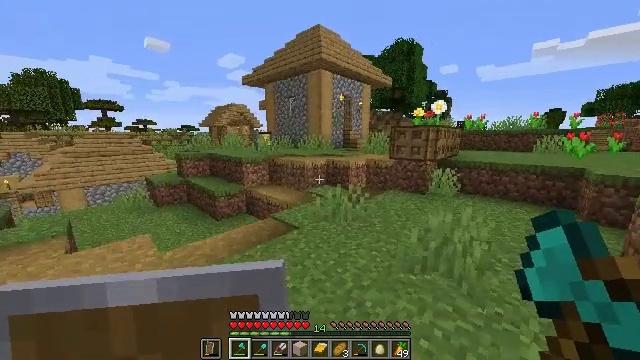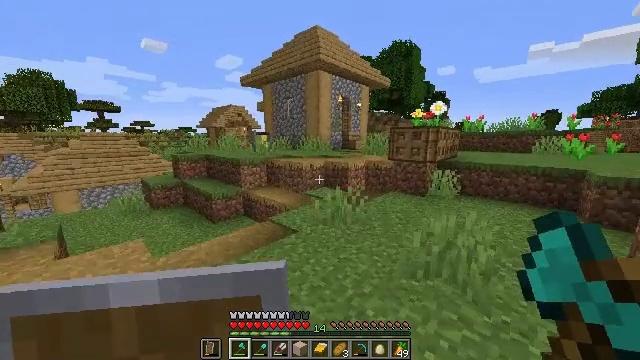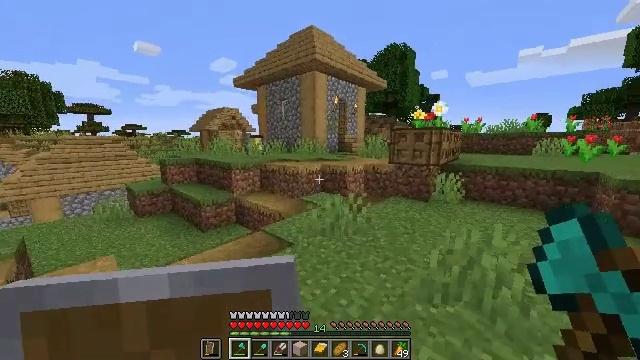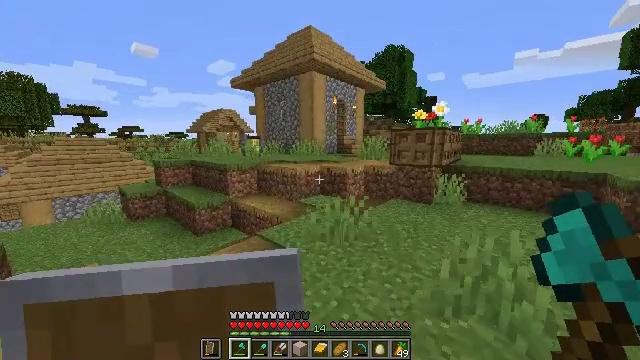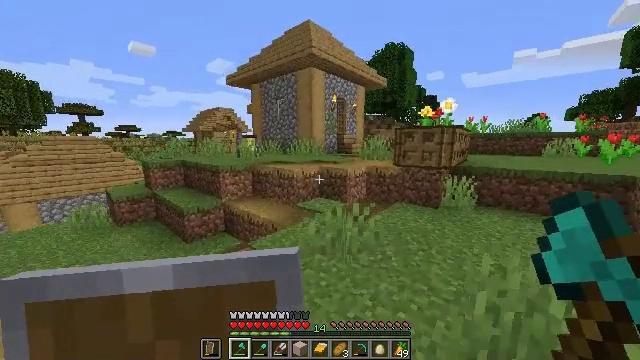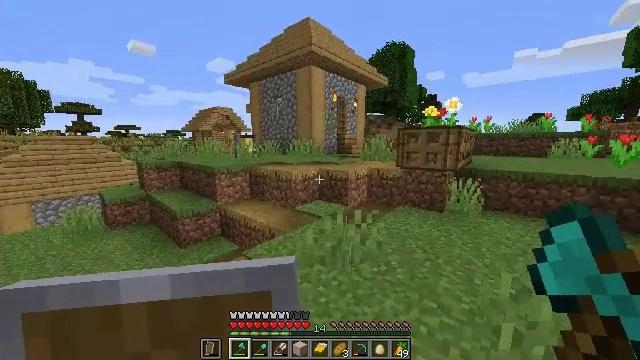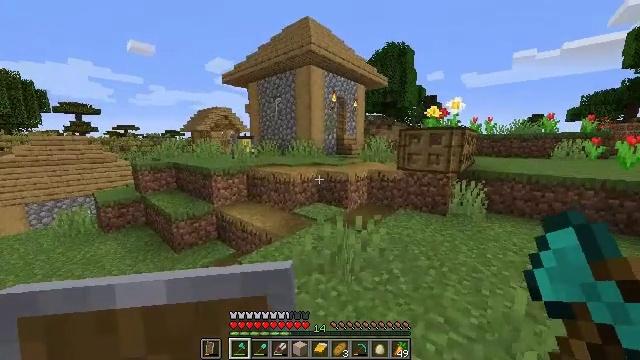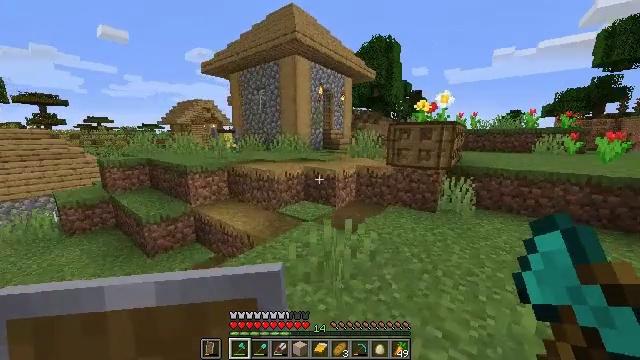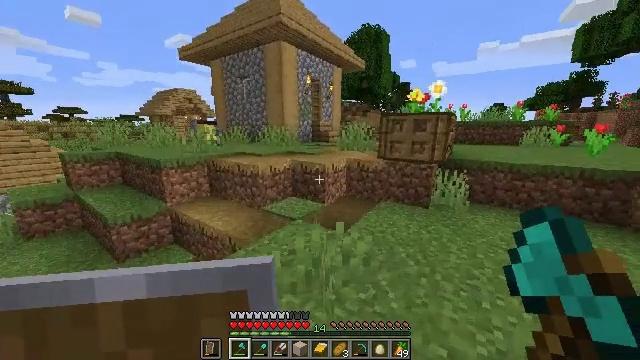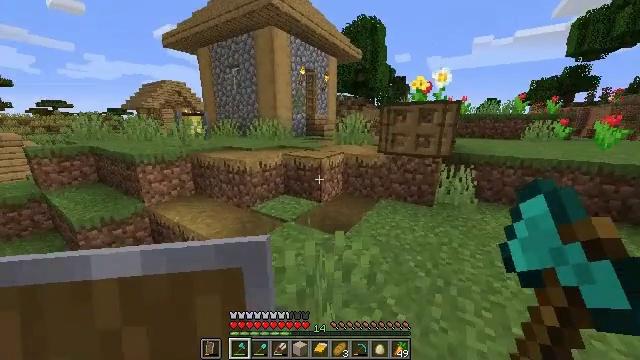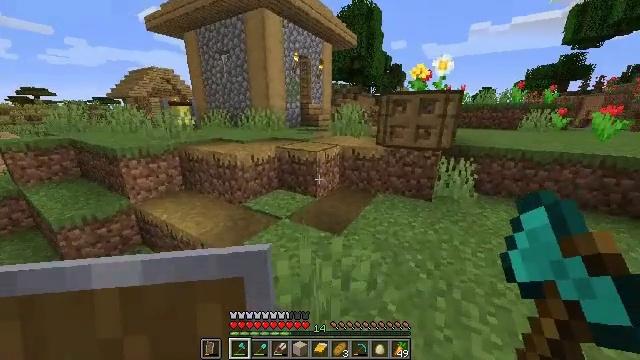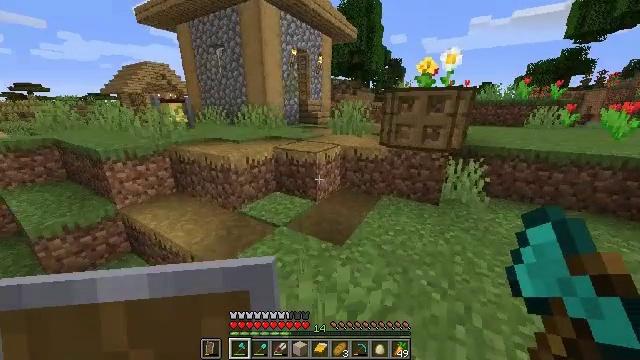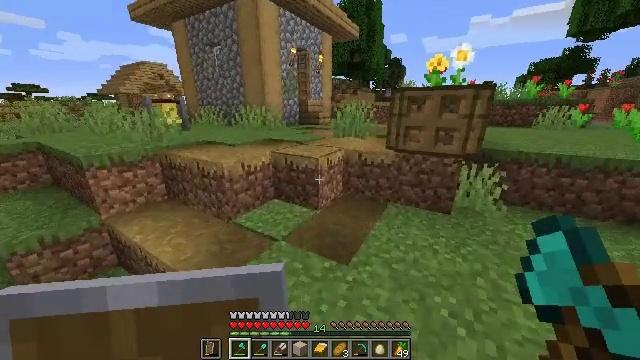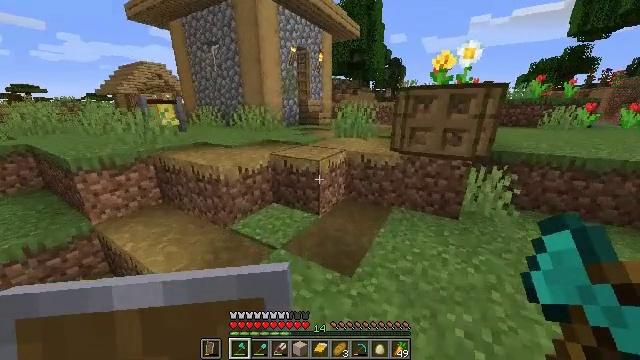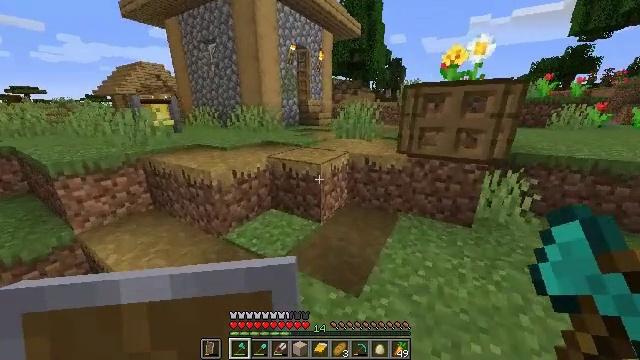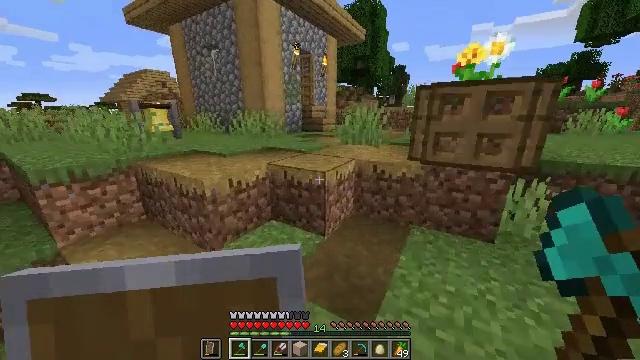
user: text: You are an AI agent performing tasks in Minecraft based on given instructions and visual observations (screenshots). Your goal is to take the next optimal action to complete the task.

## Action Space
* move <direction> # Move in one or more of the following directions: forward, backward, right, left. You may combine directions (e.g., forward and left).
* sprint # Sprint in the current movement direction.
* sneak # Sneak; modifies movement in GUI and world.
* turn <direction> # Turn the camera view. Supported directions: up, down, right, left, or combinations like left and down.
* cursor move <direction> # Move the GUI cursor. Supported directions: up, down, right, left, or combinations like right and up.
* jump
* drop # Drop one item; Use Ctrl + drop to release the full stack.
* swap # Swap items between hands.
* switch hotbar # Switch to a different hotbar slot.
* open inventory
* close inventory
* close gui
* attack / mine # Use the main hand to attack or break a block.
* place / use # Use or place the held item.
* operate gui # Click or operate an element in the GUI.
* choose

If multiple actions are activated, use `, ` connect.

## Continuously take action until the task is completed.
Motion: motion action
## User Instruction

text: Attack the oak door to gather it.
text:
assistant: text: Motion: move forward, sprint
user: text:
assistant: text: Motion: move forward, sprint, turn right
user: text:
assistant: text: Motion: move forward, sprint
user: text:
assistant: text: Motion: move forward, sprint
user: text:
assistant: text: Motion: move forward, sprint
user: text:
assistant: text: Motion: move forward, sprint
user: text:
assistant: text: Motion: move forward, sprint, turn right and down
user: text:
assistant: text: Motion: move forward, sprint, turn right and down
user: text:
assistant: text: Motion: move forward, sprint, turn right and down
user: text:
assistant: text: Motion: move forward, sprint, turn right and down
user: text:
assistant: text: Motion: move forward, sprint
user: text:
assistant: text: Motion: move forward, sprint
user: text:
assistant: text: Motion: move forward, sprint
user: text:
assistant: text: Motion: move forward, sprint
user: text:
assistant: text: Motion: move forward, sprint, turn up
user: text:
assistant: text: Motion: move forward, sprint, turn up
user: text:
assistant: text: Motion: move forward, sprint
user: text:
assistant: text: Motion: move forward, sprint, jump
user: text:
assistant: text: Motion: move forward, sprint, jump
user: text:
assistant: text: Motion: move forward, sprint, jump
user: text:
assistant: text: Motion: move forward, sprint, jump
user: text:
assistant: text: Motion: move forward, sprint, jump
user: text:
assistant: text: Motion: move forward, sprint
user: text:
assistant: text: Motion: move forward, sprint
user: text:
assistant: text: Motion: move forward, sprint
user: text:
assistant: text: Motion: move forward, sprint, turn up
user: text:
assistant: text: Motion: move forward, sprint, turn up
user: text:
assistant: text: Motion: move forward, sprint, turn left and up
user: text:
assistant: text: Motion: move forward, sprint, turn left and up
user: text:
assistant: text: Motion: move forward and move right, sprint, turn left and up